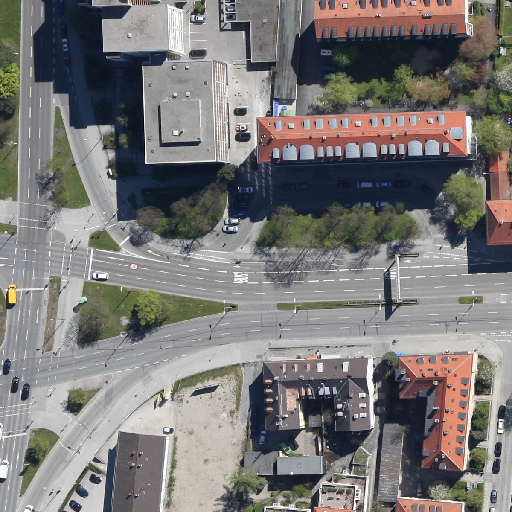
Referring expression: light-duty vehicle driving on the road